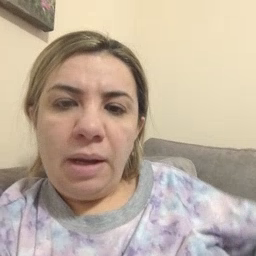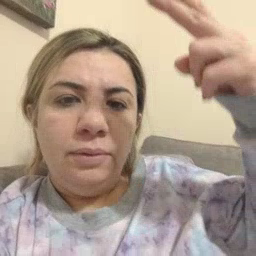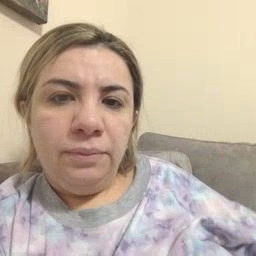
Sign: high